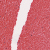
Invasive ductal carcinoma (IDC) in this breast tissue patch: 0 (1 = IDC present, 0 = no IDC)